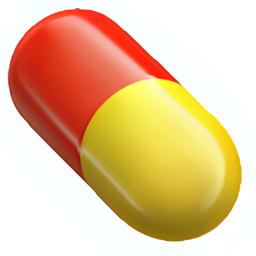
Name: pill
Emoji: 💊
Group: Objects
Sub-group: medical